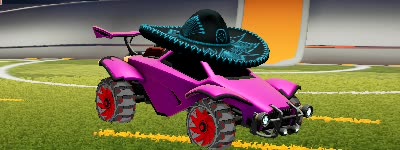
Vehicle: octane